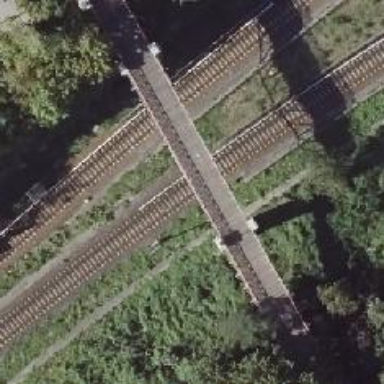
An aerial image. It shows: Railway signal.